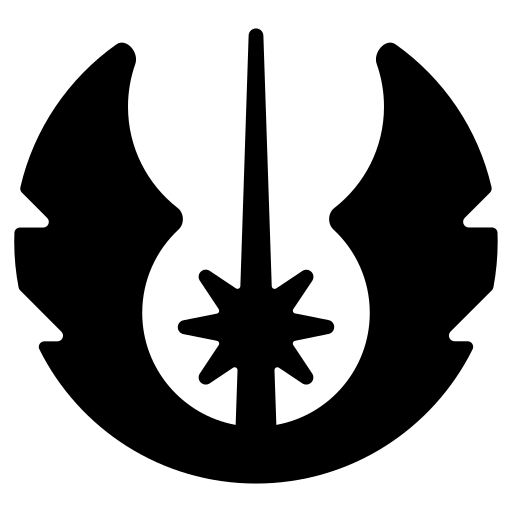
Tags: icon, FontAwesome, fa-icon, solid, jedi